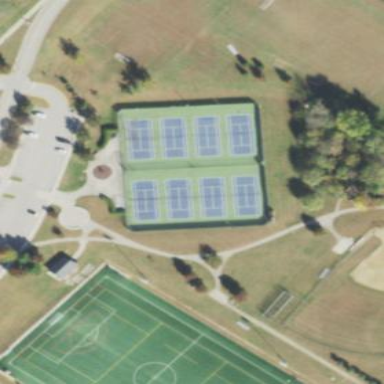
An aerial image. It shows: Tennis court on pitch.